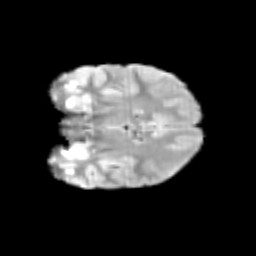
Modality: T2w
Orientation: coronal
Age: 13
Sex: female
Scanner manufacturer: siemens
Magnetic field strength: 3 T
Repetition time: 3.8 s
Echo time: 0.07 s